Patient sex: M
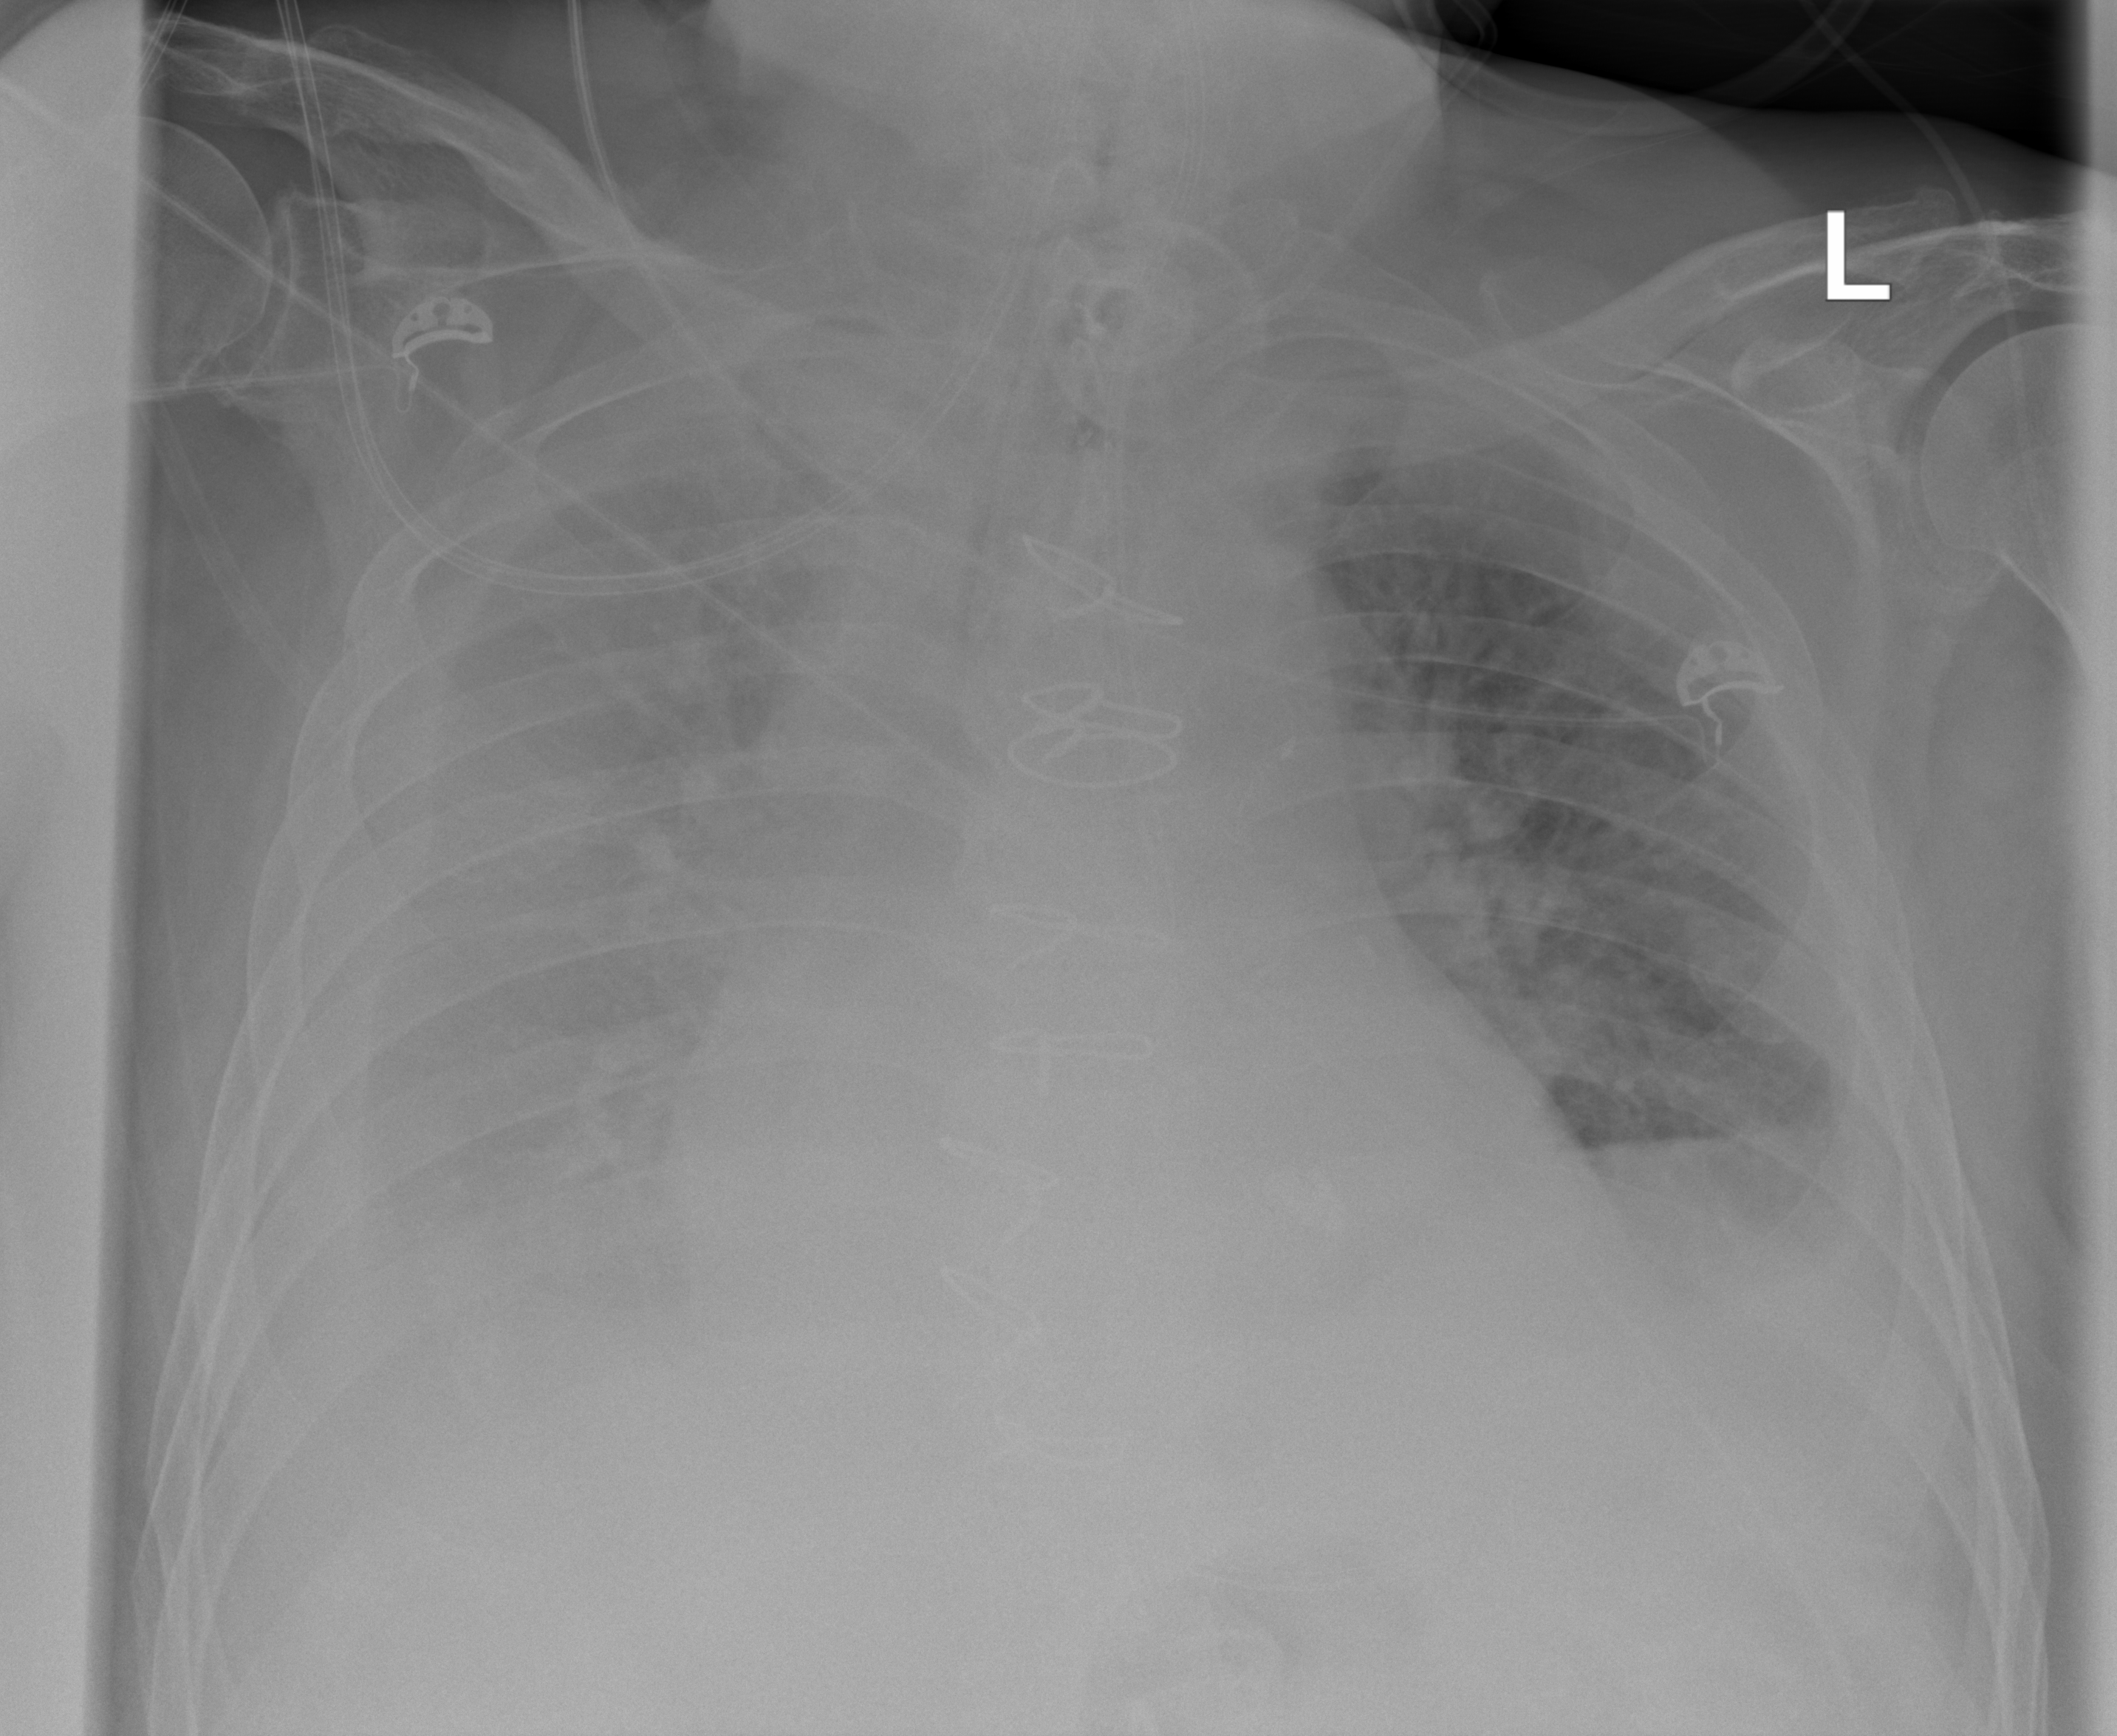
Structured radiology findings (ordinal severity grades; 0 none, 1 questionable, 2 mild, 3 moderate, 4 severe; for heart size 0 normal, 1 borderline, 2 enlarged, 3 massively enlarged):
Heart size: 2
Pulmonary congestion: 0
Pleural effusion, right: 4
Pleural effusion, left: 3
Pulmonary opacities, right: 0
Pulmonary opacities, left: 0
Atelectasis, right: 4
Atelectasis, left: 3